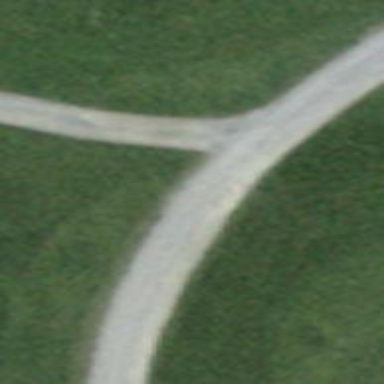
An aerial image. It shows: Designated golf cart path with fine gravel surface. It is service road for golf carts.